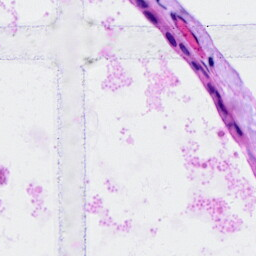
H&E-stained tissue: Ovarian